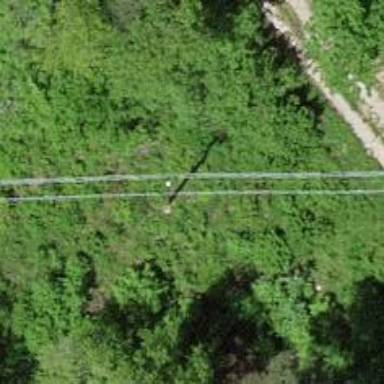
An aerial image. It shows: Utility pole in the area.